Interaction volume radius: 5 \u00c5
Interaction volume height: 35 \u00c5
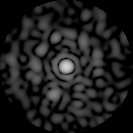
Disorder parameter: 0.8639